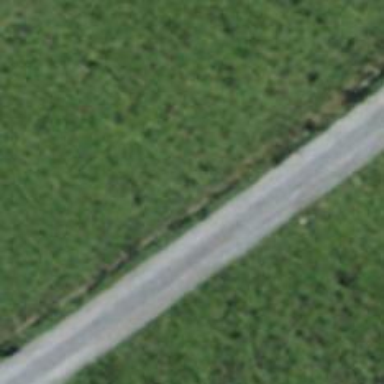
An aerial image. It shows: Unpaved unclassified road.